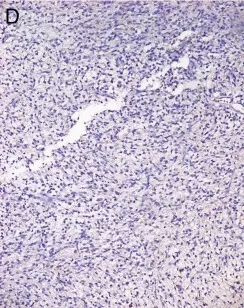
Negativity for IDH1 (R132H).
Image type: pathology (immunostaining)